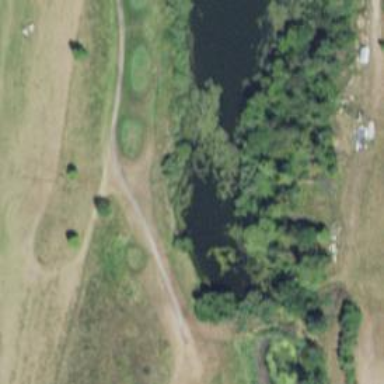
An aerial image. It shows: Rough area in golf course.